Question: What does 'thread monitor' mean? The first thing I think of is that the 'thread' is doing something within a 'synchronized' statement. Am I right?

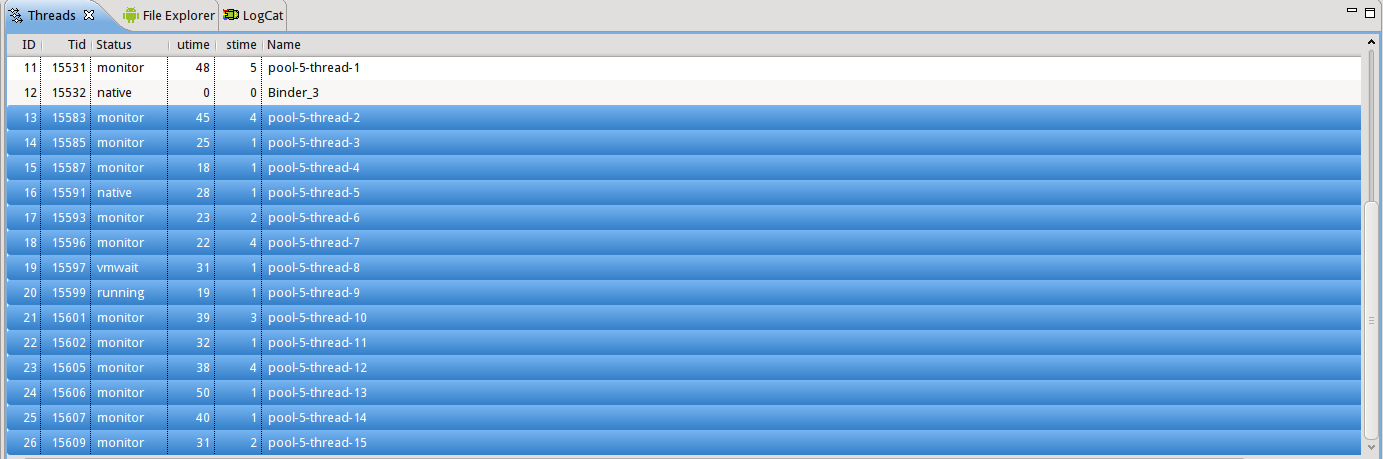
Answer: In concurrent programming,
> a monitor is an object or module intended to be used safely by more
than one thread
<URL>
these are the 'thread' 'synchronization' and
, which is supported in the JVM via object locks, that enables multiple threads to work independently on shared data without interfering with each other.
, which is supported in the JVM via the 'wait' and 'notify' methods of 'Object' class , enables threads to work together towards a common goal.